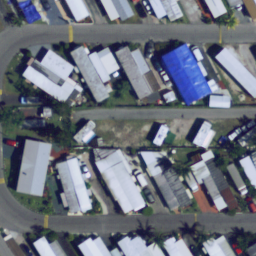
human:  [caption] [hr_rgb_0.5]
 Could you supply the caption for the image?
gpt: Many mobile homes arranged neatly in the mobile home park .

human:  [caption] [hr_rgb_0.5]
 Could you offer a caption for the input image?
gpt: Many mobile homes arranged neatly in the mobile home park and some roads go through this area .

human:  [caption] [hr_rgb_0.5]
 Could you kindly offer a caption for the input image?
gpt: Many mobile homes are closed to each other in the mobile home park .

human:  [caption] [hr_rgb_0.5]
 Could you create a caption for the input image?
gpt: Lots of mobile homes with plants surrounded in the mobile home park .

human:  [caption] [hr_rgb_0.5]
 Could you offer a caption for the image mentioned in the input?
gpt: Lots of mobile homes are closed to each other and some roads go through this area .